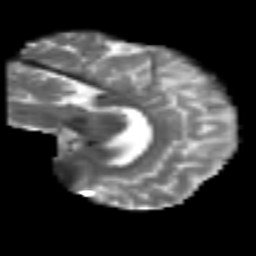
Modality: T2w
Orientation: sagittal
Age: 68
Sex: female
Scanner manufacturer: siemens
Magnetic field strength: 3 T
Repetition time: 4.987 s
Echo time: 0.0792 s